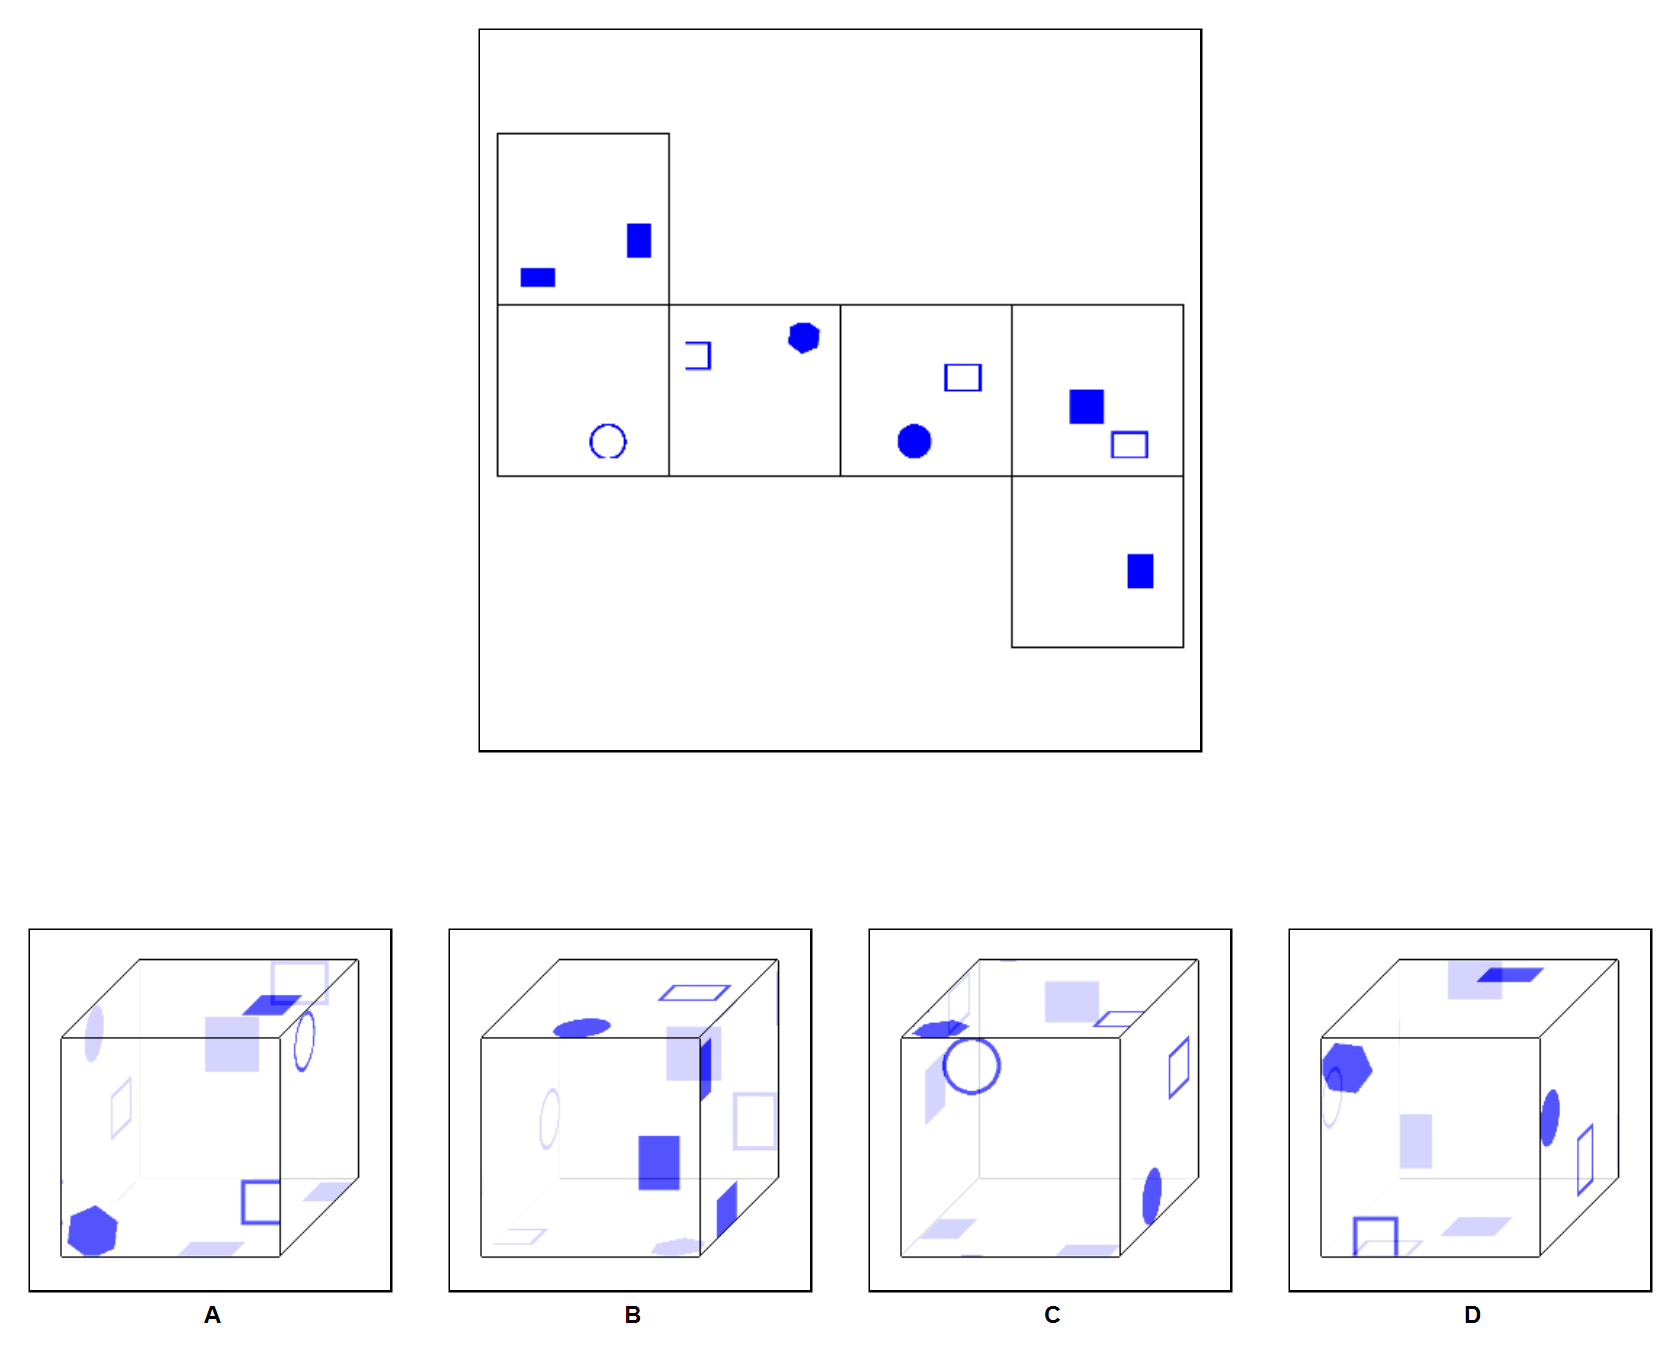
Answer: A